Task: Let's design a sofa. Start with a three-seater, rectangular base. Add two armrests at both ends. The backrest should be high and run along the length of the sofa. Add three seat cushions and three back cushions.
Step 23:
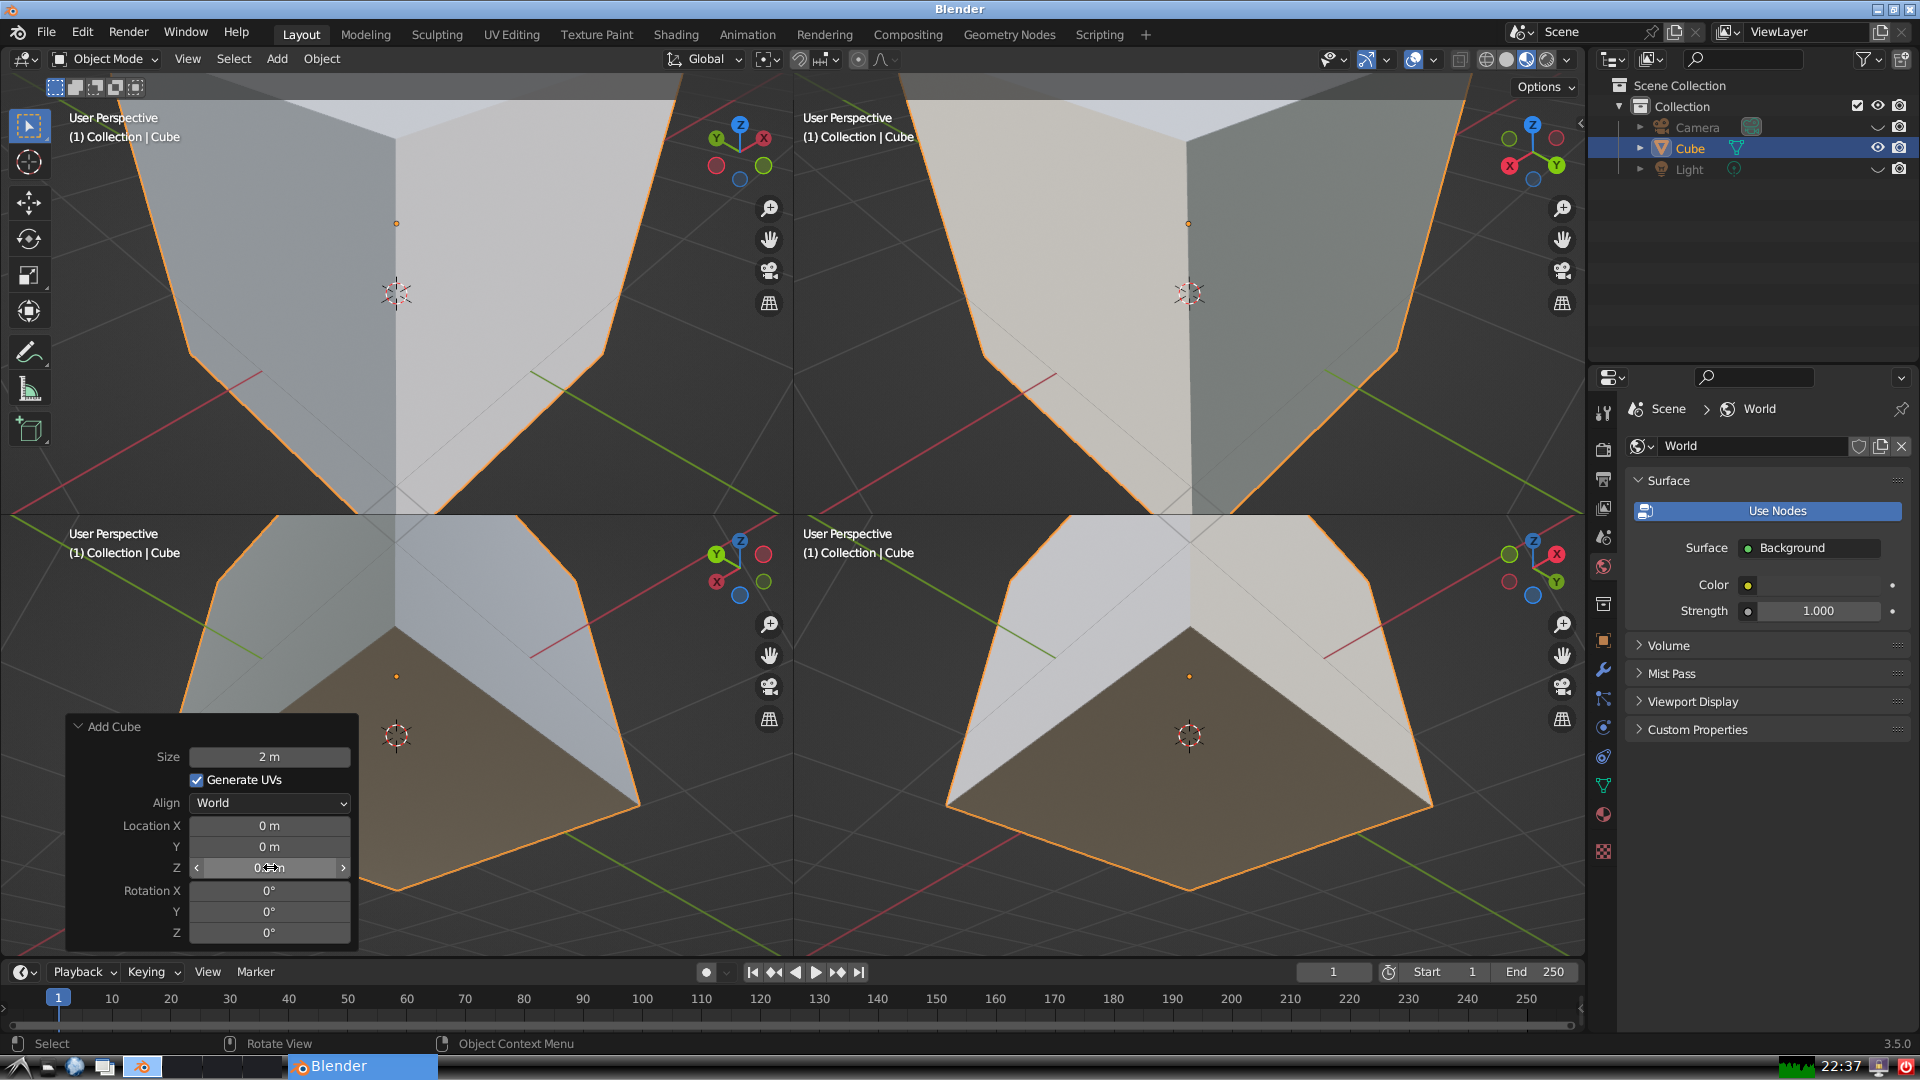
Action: {"mouse_move": [960, 540]}